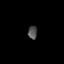
Tissue: lung
Cell type: Epithelial cells
Senescence score: 0.206
Nuclear area (px): 117
Mean DAPI intensity: 80.607